Current action and preconditions to check: trajectory_clear

Your task: For each precondition in the list above, predict whether it will hold at this action.

Consider the current scene as observed from the mobile robot's camera, and analyze the predicted future states of all dynamic agents (e.g., people, animals, vehicles, or any moving entities) within the NEXT SECOND.

IMPORTANT: Only answer "very likely" if you are absolutely certain—based on strong, clear evidence—that a dynamic agent will violate the precondition in the predicted future state. Do NOT answer "very likely" for unlikely, ambiguous, or low-probability risks.

Ask yourself for each precondition: Is there a high probability, with clear and convincing evidence, that the predicted future states of any dynamic agent will interfere with the predicted future state of the currently executing action within the NEXT SECOND, causing that precondition to fail?

Assess the risk level based on these predictions. Use "likely" or "very likely" if motions create a clear risk of interference.

Use "neutral" or "improbable" if agents are nearby but their predicted paths are clearly diverging or non-conflicting.

Failure Risk Categories: "very improbable", "improbable", "neutral", "likely", "very likely"

Answer Format: Output ONLY the probability_of_failure value from these categories: "very improbable", "improbable", "neutral", "likely", "very likely"

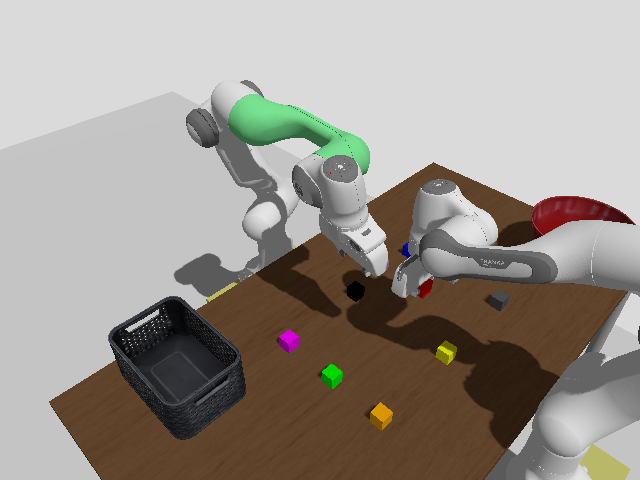

Answer: neutral